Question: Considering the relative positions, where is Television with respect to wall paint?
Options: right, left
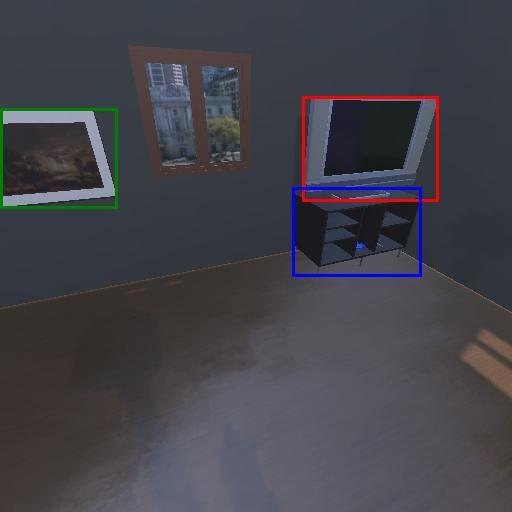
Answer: right